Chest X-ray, PA view. Patient: 61 years old, sex F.
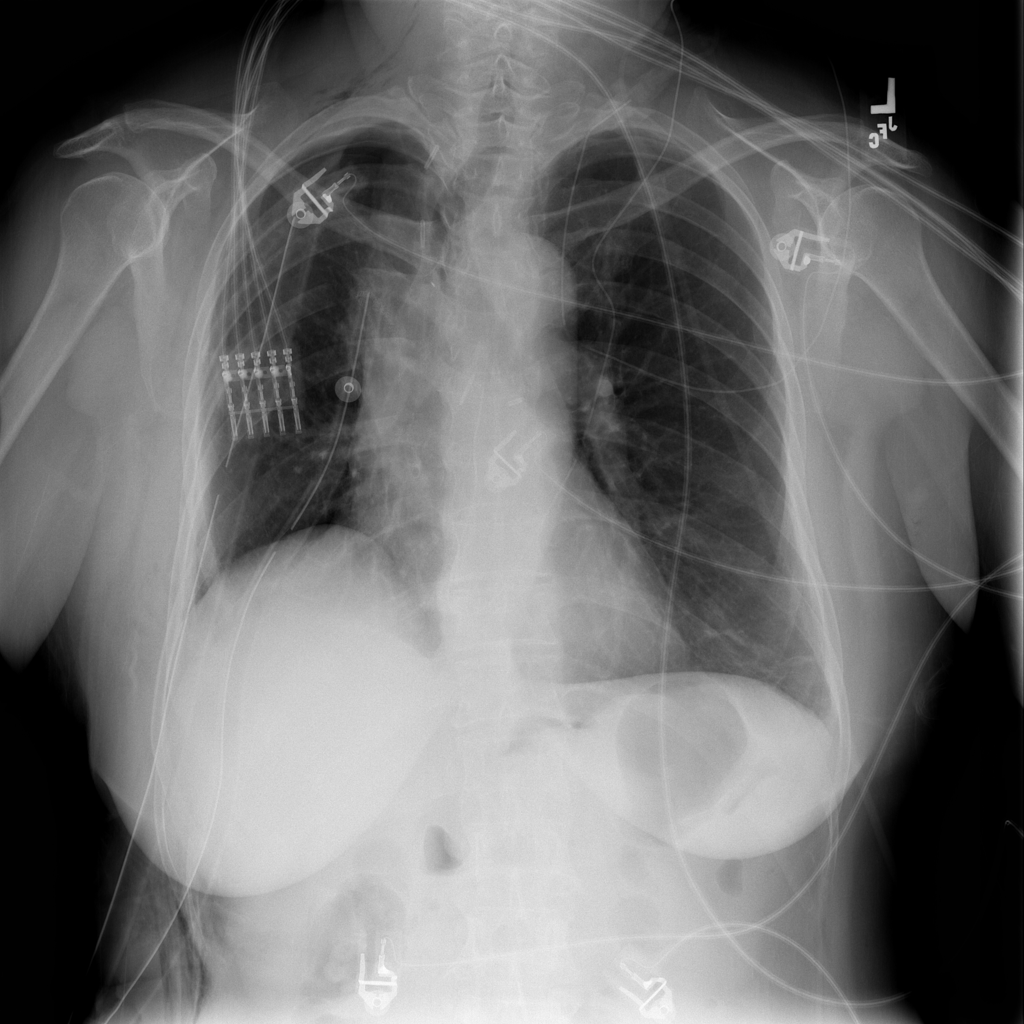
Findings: Atelectasis, Consolidation, Mass